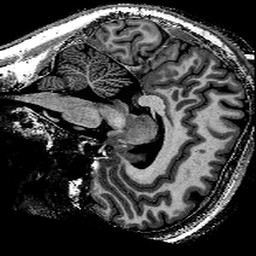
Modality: T1w
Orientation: sagittal
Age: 26
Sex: female
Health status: healthy
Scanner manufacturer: siemens
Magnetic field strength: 9.4 T
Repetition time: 6 s
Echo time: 0.003 s